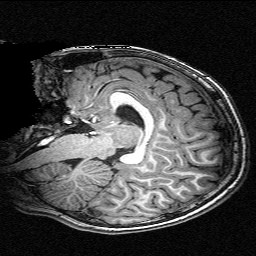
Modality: T1w
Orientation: sagittal
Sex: female
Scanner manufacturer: siemens
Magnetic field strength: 3 T
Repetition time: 2.3 s
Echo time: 0.00336 s